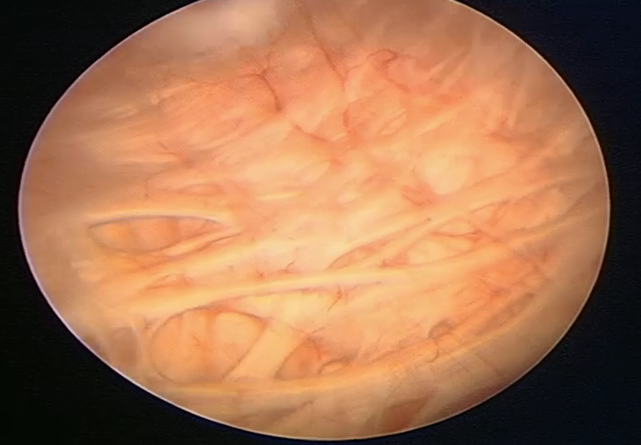
Modality: WLC
Class: Anatomical landmarks
Subclass: Trabeculation
Lesion: L0
Bladder cancer association: No